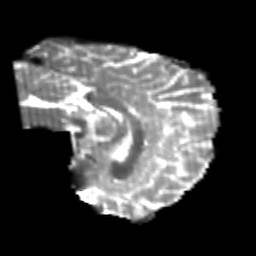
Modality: T2w
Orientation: sagittal
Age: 22
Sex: male
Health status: healthy
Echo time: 0.074 s